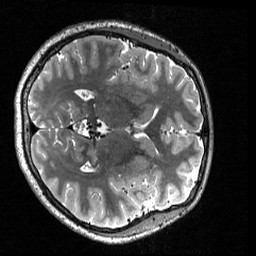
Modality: T2w
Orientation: axial
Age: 31
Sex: female
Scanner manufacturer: siemens
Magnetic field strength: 3 T
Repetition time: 3.2 s
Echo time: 0.56 s